Interaction volume radius: 5 \u00c5
Interaction volume height: 10 \u00c5
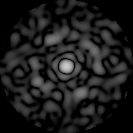
Disorder parameter: 0.8025